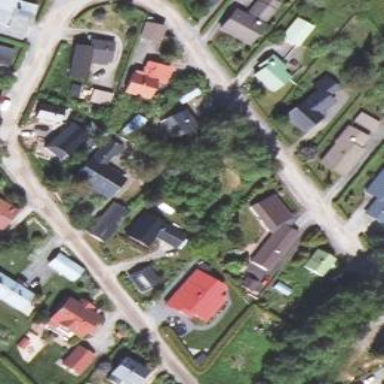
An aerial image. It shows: Residential area.